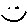
Label: smiley face